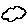
Label: cloud